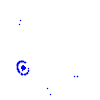
Particle: electron